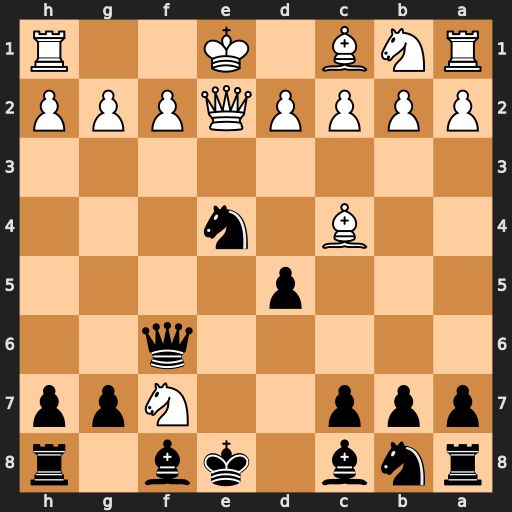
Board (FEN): rnb1kb1r/ppp2Npp/5q2/3p4/2B1n3/8/PPPPQPPP/RNB1K2R
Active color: b
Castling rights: KQkq
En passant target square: -
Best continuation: Qxf7 Bxd5 Qxd5